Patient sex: M
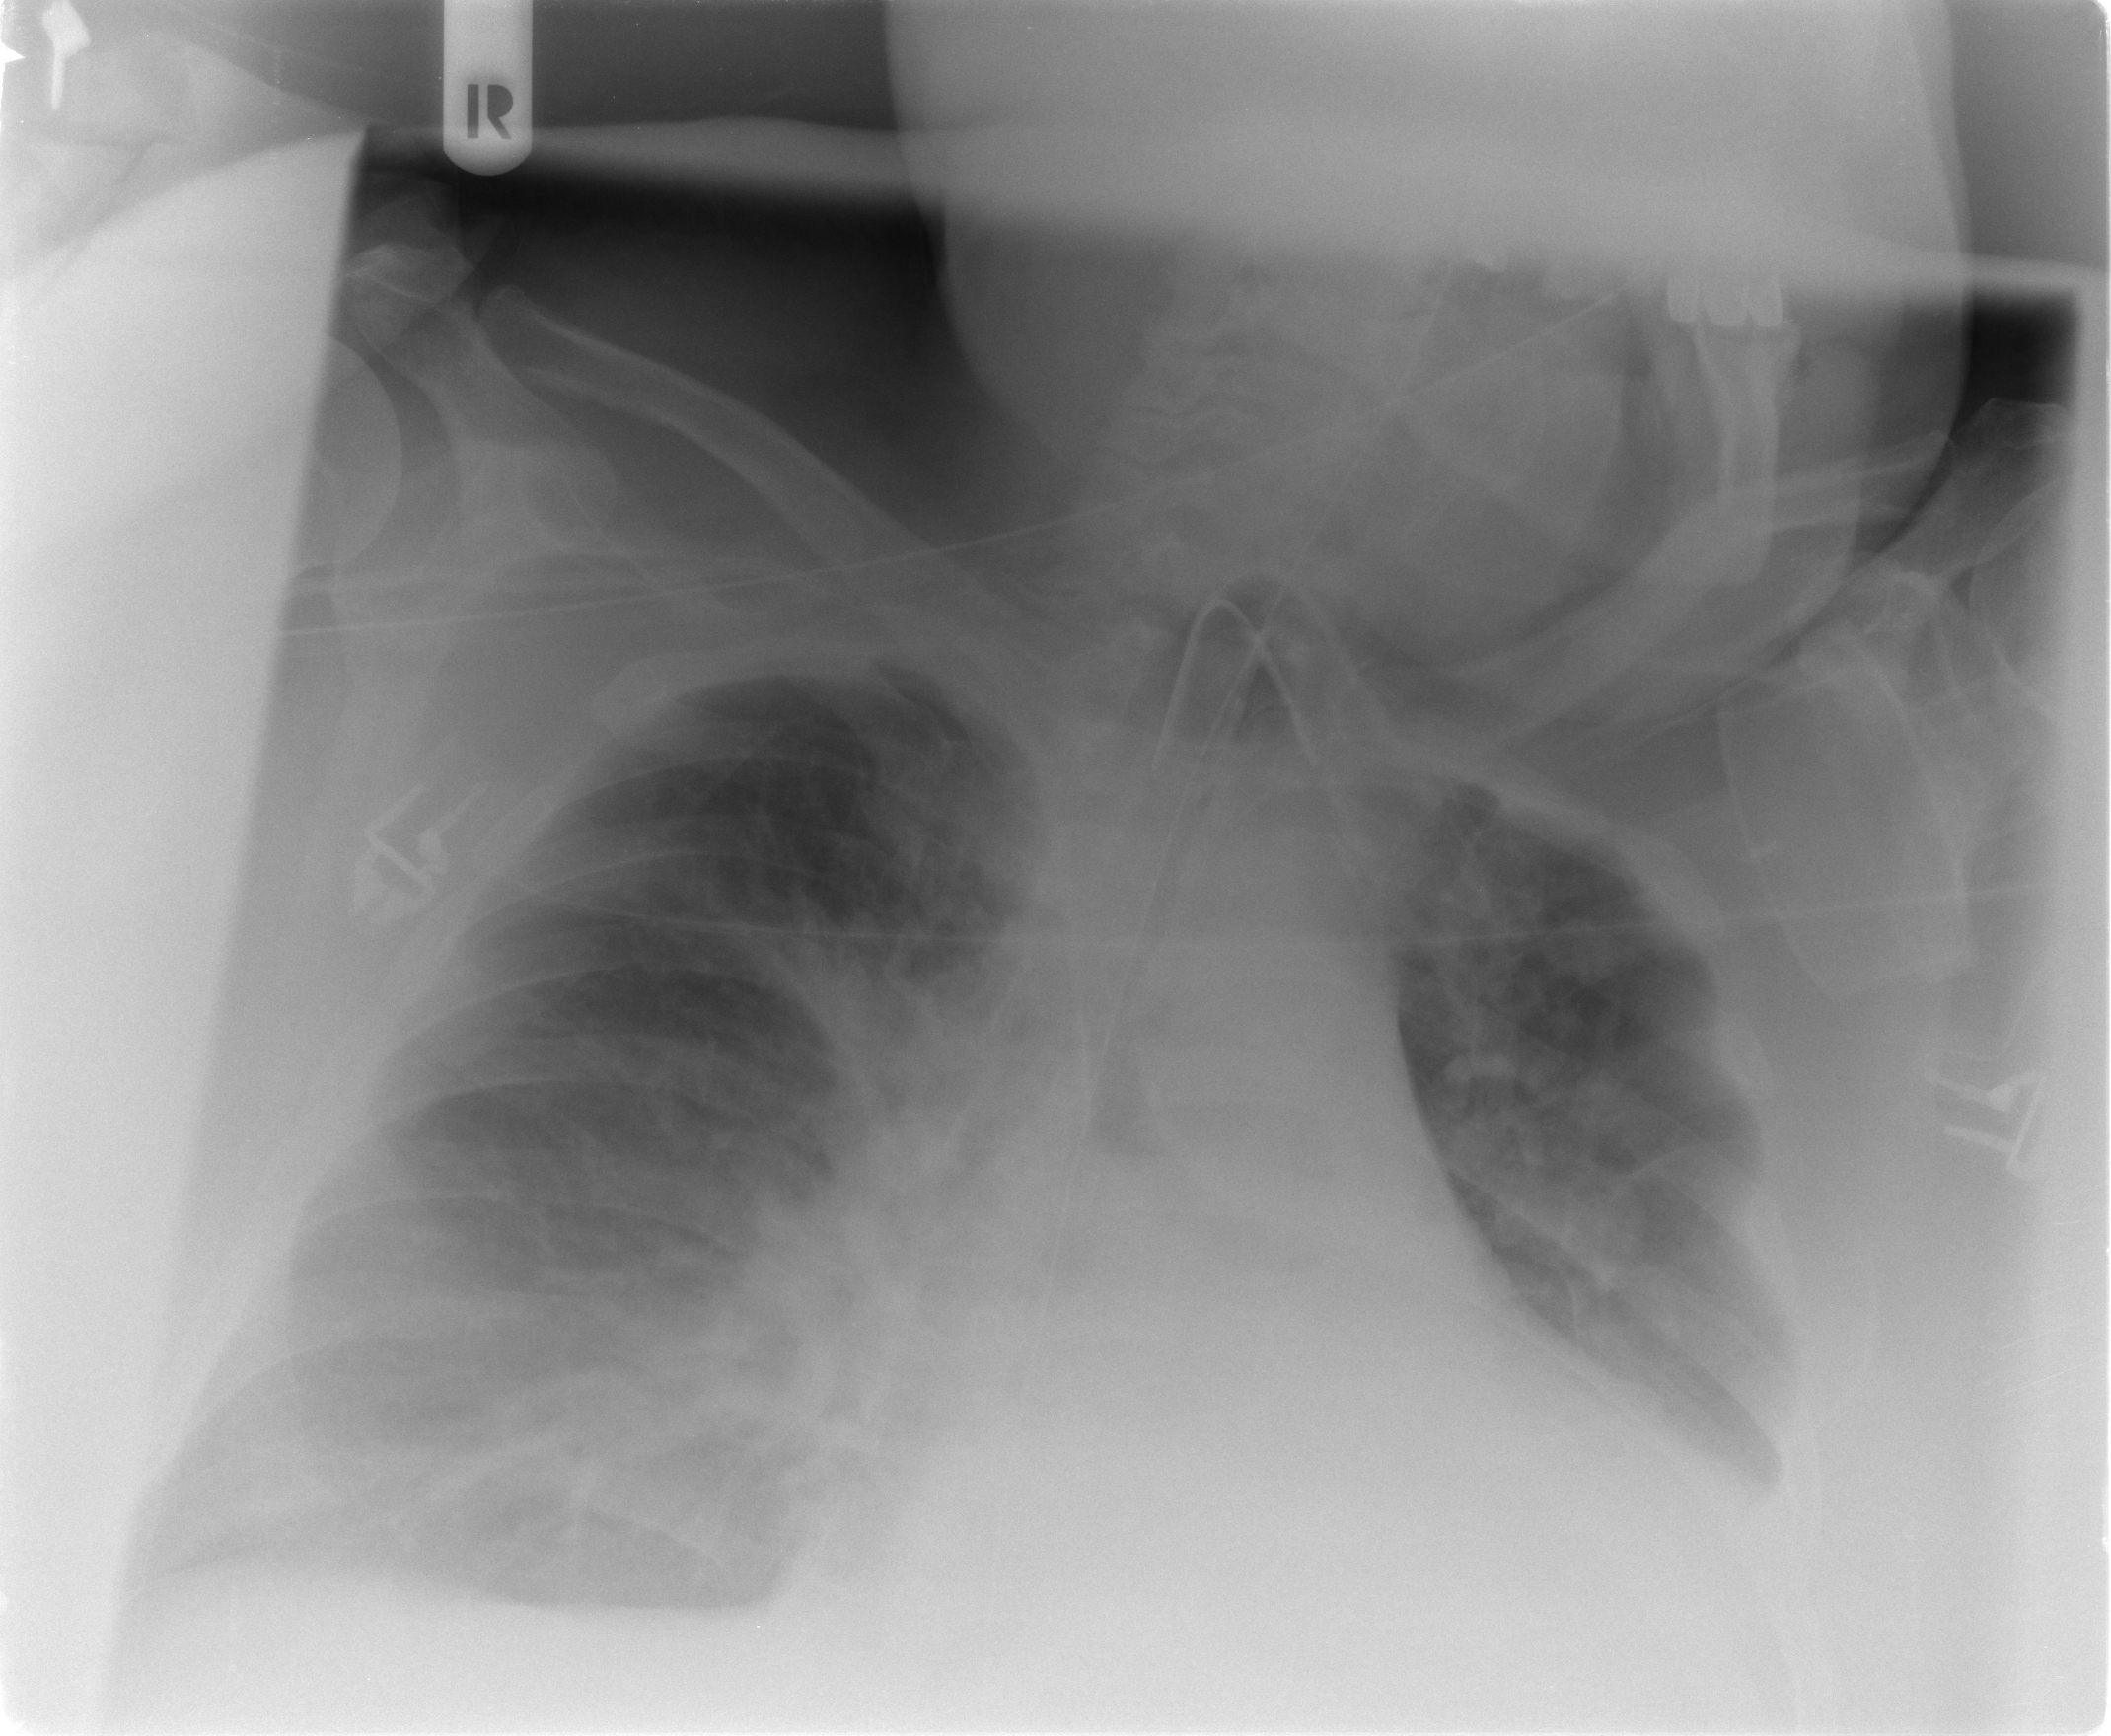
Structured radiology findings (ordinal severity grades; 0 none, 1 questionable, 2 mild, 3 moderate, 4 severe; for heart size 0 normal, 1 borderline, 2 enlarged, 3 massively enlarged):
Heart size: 3
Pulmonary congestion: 3
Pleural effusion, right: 2
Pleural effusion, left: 2
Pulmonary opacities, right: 1
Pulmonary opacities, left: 0
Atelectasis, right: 2
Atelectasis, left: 3